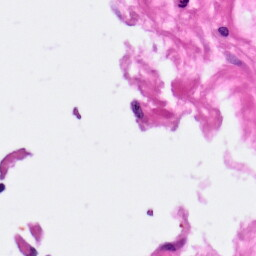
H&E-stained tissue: Pancreatic